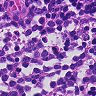
Metastatic tissue present: no